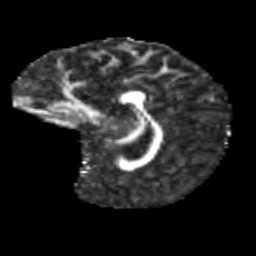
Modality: FA
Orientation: sagittal
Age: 12
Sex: female
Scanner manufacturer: siemens
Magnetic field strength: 3 T
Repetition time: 3.8 s
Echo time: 0.07 s